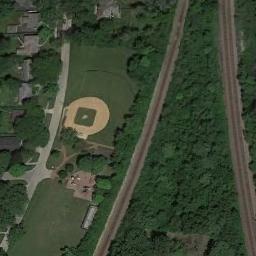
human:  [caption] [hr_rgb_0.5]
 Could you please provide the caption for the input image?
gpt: This baseball field looks like a semicircle with two white houses beside it .

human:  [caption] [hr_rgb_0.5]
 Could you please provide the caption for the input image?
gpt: There is a baseball diamond surrounded by the farmland .

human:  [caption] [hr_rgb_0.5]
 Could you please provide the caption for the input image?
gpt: A baseball diamond on the lawn with some trees while two roads and the residential area beside .

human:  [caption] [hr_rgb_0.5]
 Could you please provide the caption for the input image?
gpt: There is a baseball diamond covered with trees in the middle of grass .

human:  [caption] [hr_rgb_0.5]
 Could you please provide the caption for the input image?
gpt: There are many trees around the baseball diamond .